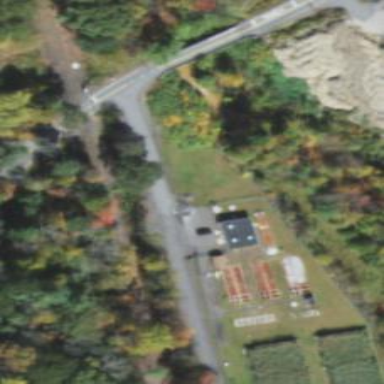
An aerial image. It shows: Wastewater plant.